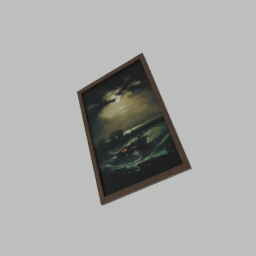
Label: decoration